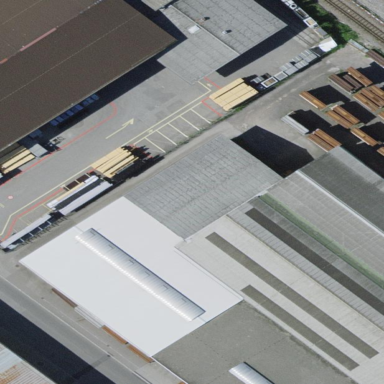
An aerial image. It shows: Industrial building.